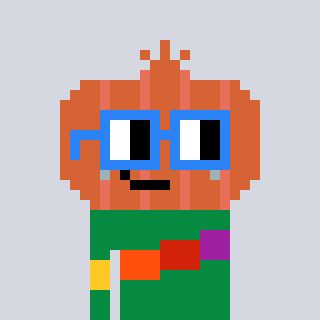
a pixel art character with square blue glasses, a onion-shaped head and a green-colored body on a cool background